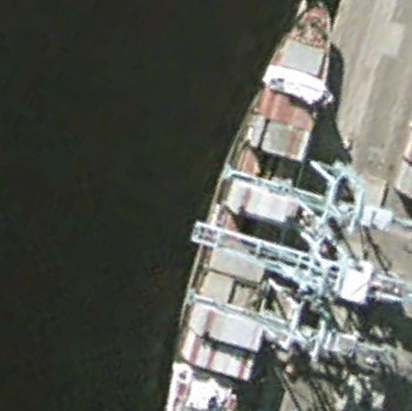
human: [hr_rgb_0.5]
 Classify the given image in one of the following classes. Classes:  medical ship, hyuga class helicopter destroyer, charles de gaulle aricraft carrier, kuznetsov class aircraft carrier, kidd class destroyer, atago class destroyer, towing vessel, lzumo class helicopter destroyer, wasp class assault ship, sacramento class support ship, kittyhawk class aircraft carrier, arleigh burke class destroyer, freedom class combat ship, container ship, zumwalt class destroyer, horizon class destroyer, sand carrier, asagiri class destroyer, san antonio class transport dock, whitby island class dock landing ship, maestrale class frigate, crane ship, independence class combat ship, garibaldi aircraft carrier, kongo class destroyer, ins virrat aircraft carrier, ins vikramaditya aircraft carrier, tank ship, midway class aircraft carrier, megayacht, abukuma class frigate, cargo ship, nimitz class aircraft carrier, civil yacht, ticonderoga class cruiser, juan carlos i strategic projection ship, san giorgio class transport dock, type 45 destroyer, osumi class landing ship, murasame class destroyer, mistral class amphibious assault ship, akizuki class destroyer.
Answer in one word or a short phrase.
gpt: Container ship